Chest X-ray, AP view. Patient: 59 years old, sex F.
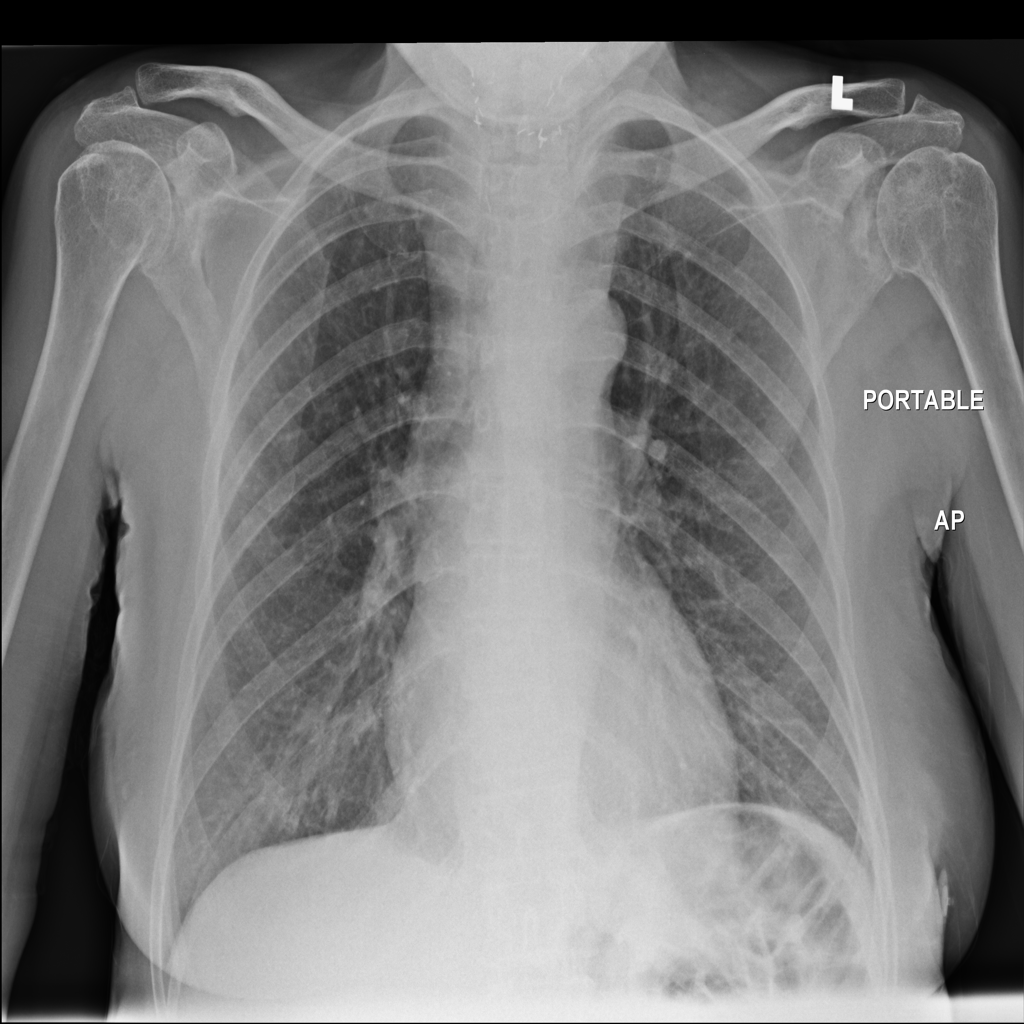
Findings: No Finding